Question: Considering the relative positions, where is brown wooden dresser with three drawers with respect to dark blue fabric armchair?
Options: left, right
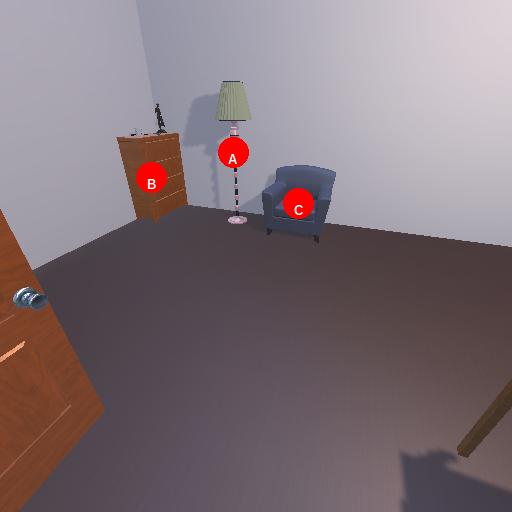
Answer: left